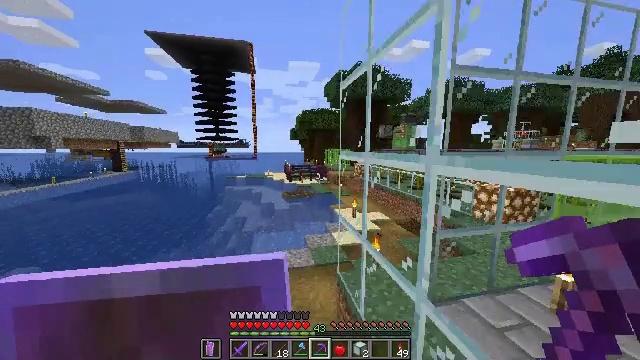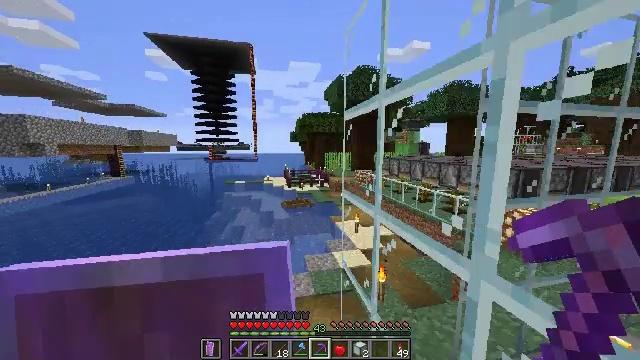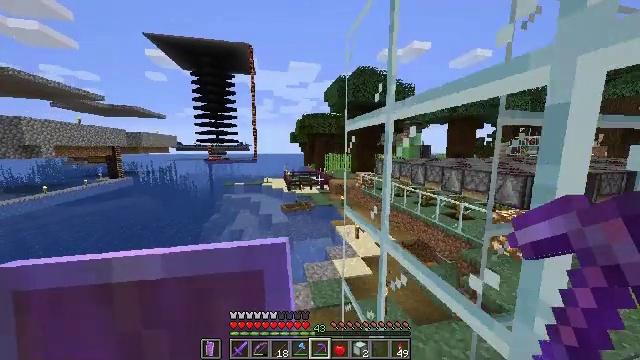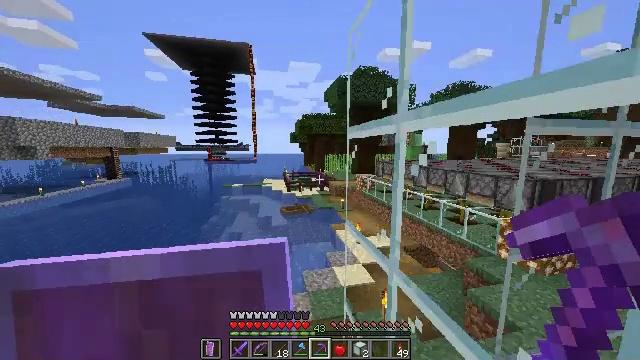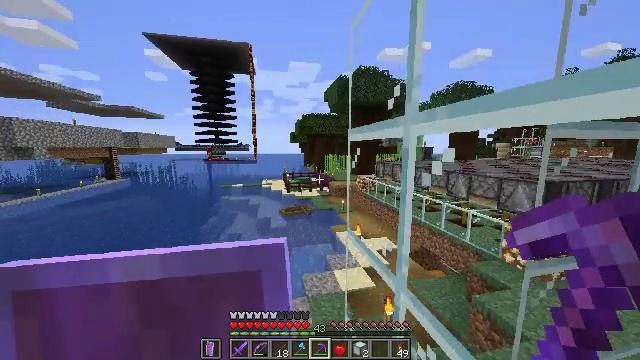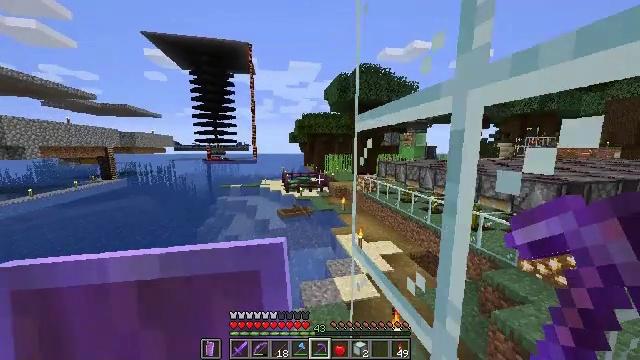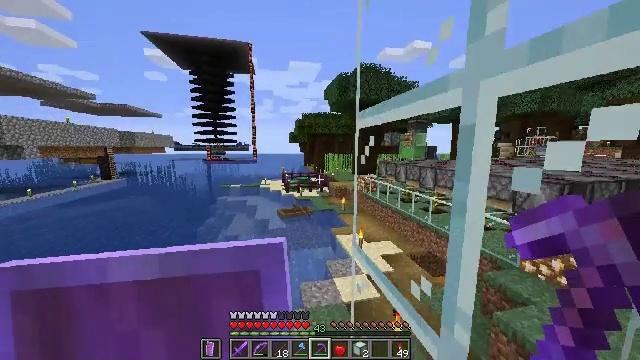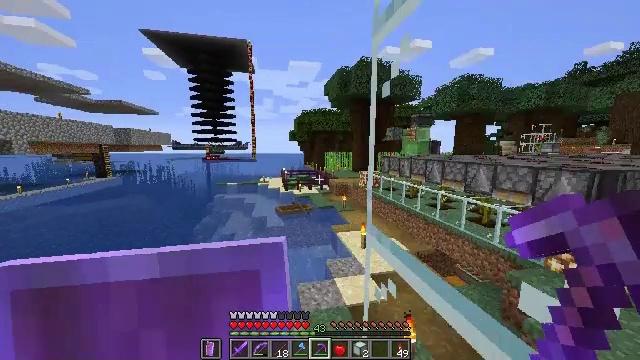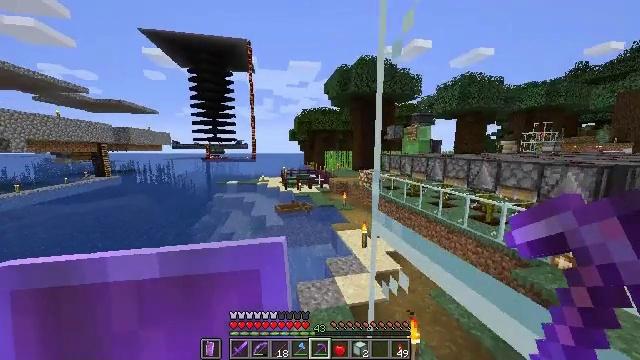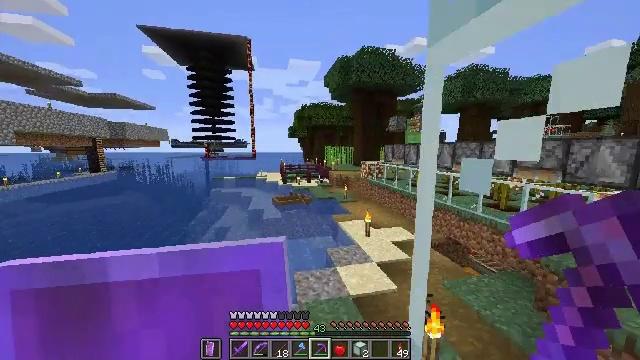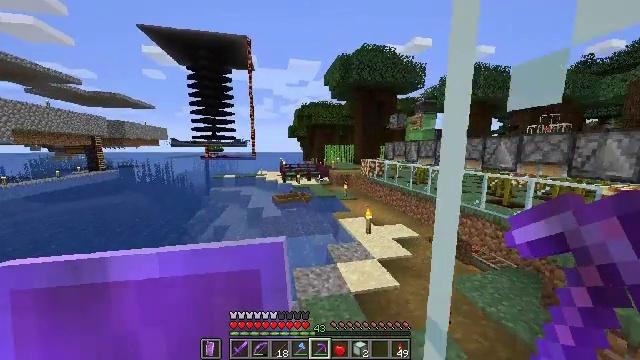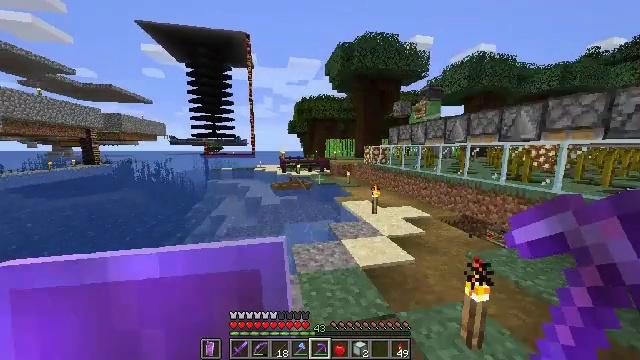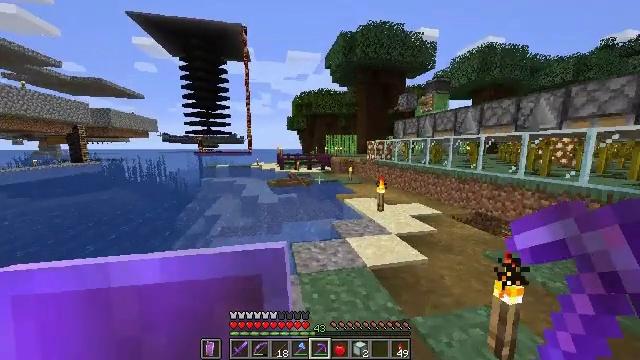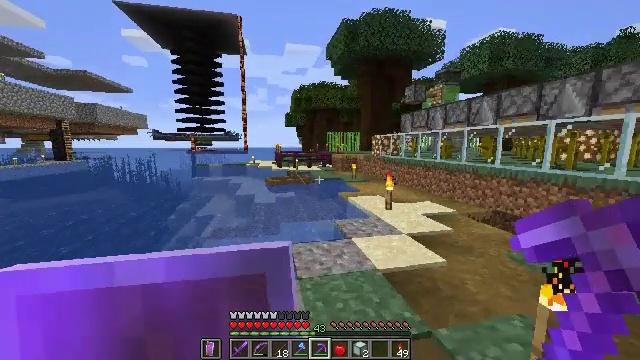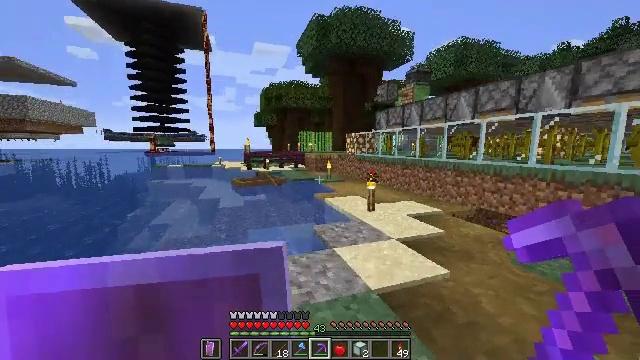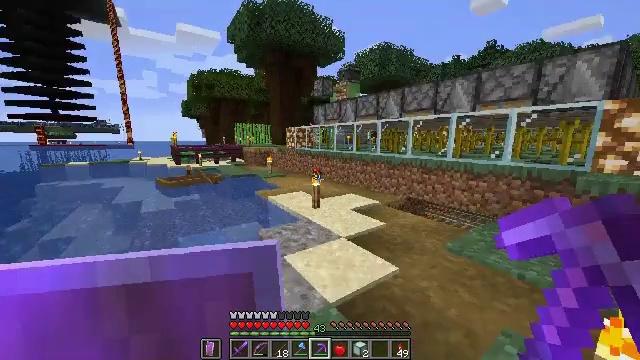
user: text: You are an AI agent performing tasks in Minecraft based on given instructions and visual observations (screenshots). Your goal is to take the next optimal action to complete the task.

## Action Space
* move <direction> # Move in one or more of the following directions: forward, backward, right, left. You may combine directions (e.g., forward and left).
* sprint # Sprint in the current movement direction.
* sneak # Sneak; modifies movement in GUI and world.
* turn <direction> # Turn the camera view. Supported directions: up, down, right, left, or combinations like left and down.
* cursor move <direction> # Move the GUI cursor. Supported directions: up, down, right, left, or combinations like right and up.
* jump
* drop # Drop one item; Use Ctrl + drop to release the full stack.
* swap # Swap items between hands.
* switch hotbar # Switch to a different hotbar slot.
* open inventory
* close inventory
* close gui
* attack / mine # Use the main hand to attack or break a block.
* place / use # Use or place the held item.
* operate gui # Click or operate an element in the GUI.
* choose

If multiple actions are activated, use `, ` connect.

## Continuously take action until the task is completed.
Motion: motion action
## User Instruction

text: Collect lilac by left-clicking.
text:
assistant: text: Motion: move forward, sprint, jump
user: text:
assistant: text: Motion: move forward, sprint, jump
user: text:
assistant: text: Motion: move forward, sprint
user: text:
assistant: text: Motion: move forward, sprint
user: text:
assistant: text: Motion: move forward, sprint
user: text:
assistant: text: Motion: move forward, sprint
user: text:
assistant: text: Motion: move forward, sprint
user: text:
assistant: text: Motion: move forward, sprint
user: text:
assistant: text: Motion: move forward, sprint
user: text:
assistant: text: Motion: move forward, sprint
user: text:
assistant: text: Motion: move forward, sprint
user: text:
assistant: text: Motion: move forward, sprint, jump
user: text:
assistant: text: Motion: move forward, sprint, jump
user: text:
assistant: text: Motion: move forward, sprint, turn right, jump
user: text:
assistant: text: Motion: move forward, sprint, turn right and down, jump
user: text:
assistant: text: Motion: move forward, sprint, turn right and down, jump
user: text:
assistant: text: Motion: move forward, sprint
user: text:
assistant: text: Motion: move forward, sprint
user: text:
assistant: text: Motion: move forward, sprint
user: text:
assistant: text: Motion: move forward, sprint
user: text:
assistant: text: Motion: move forward, sprint
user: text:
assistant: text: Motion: move forward, sprint
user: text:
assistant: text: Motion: move forward, sprint
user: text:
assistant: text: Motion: move forward, sprint
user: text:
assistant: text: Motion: move forward, sprint
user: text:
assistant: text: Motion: move forward, sprint
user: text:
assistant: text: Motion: move forward, sprint, turn left
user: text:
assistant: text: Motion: move forward, sprint, turn left
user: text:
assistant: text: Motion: move forward, sprint
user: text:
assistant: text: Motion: move forward, sprint